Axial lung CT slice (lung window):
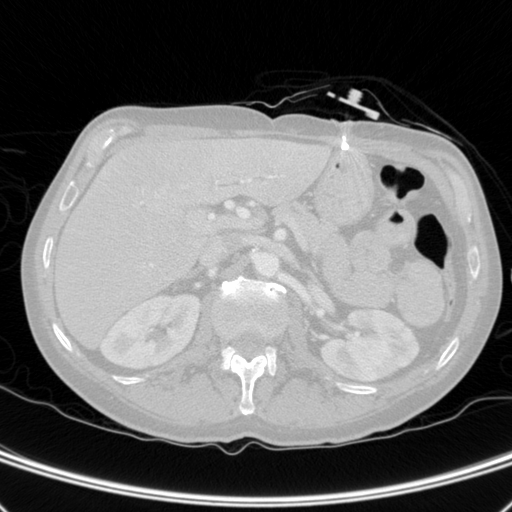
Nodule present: no